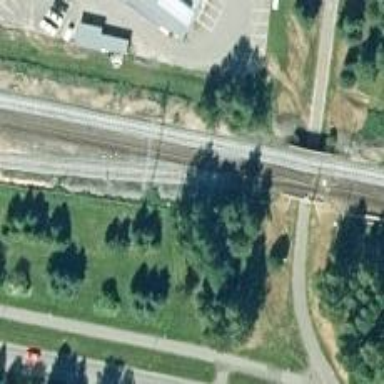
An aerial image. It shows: Railway turnout on the right side.